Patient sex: F
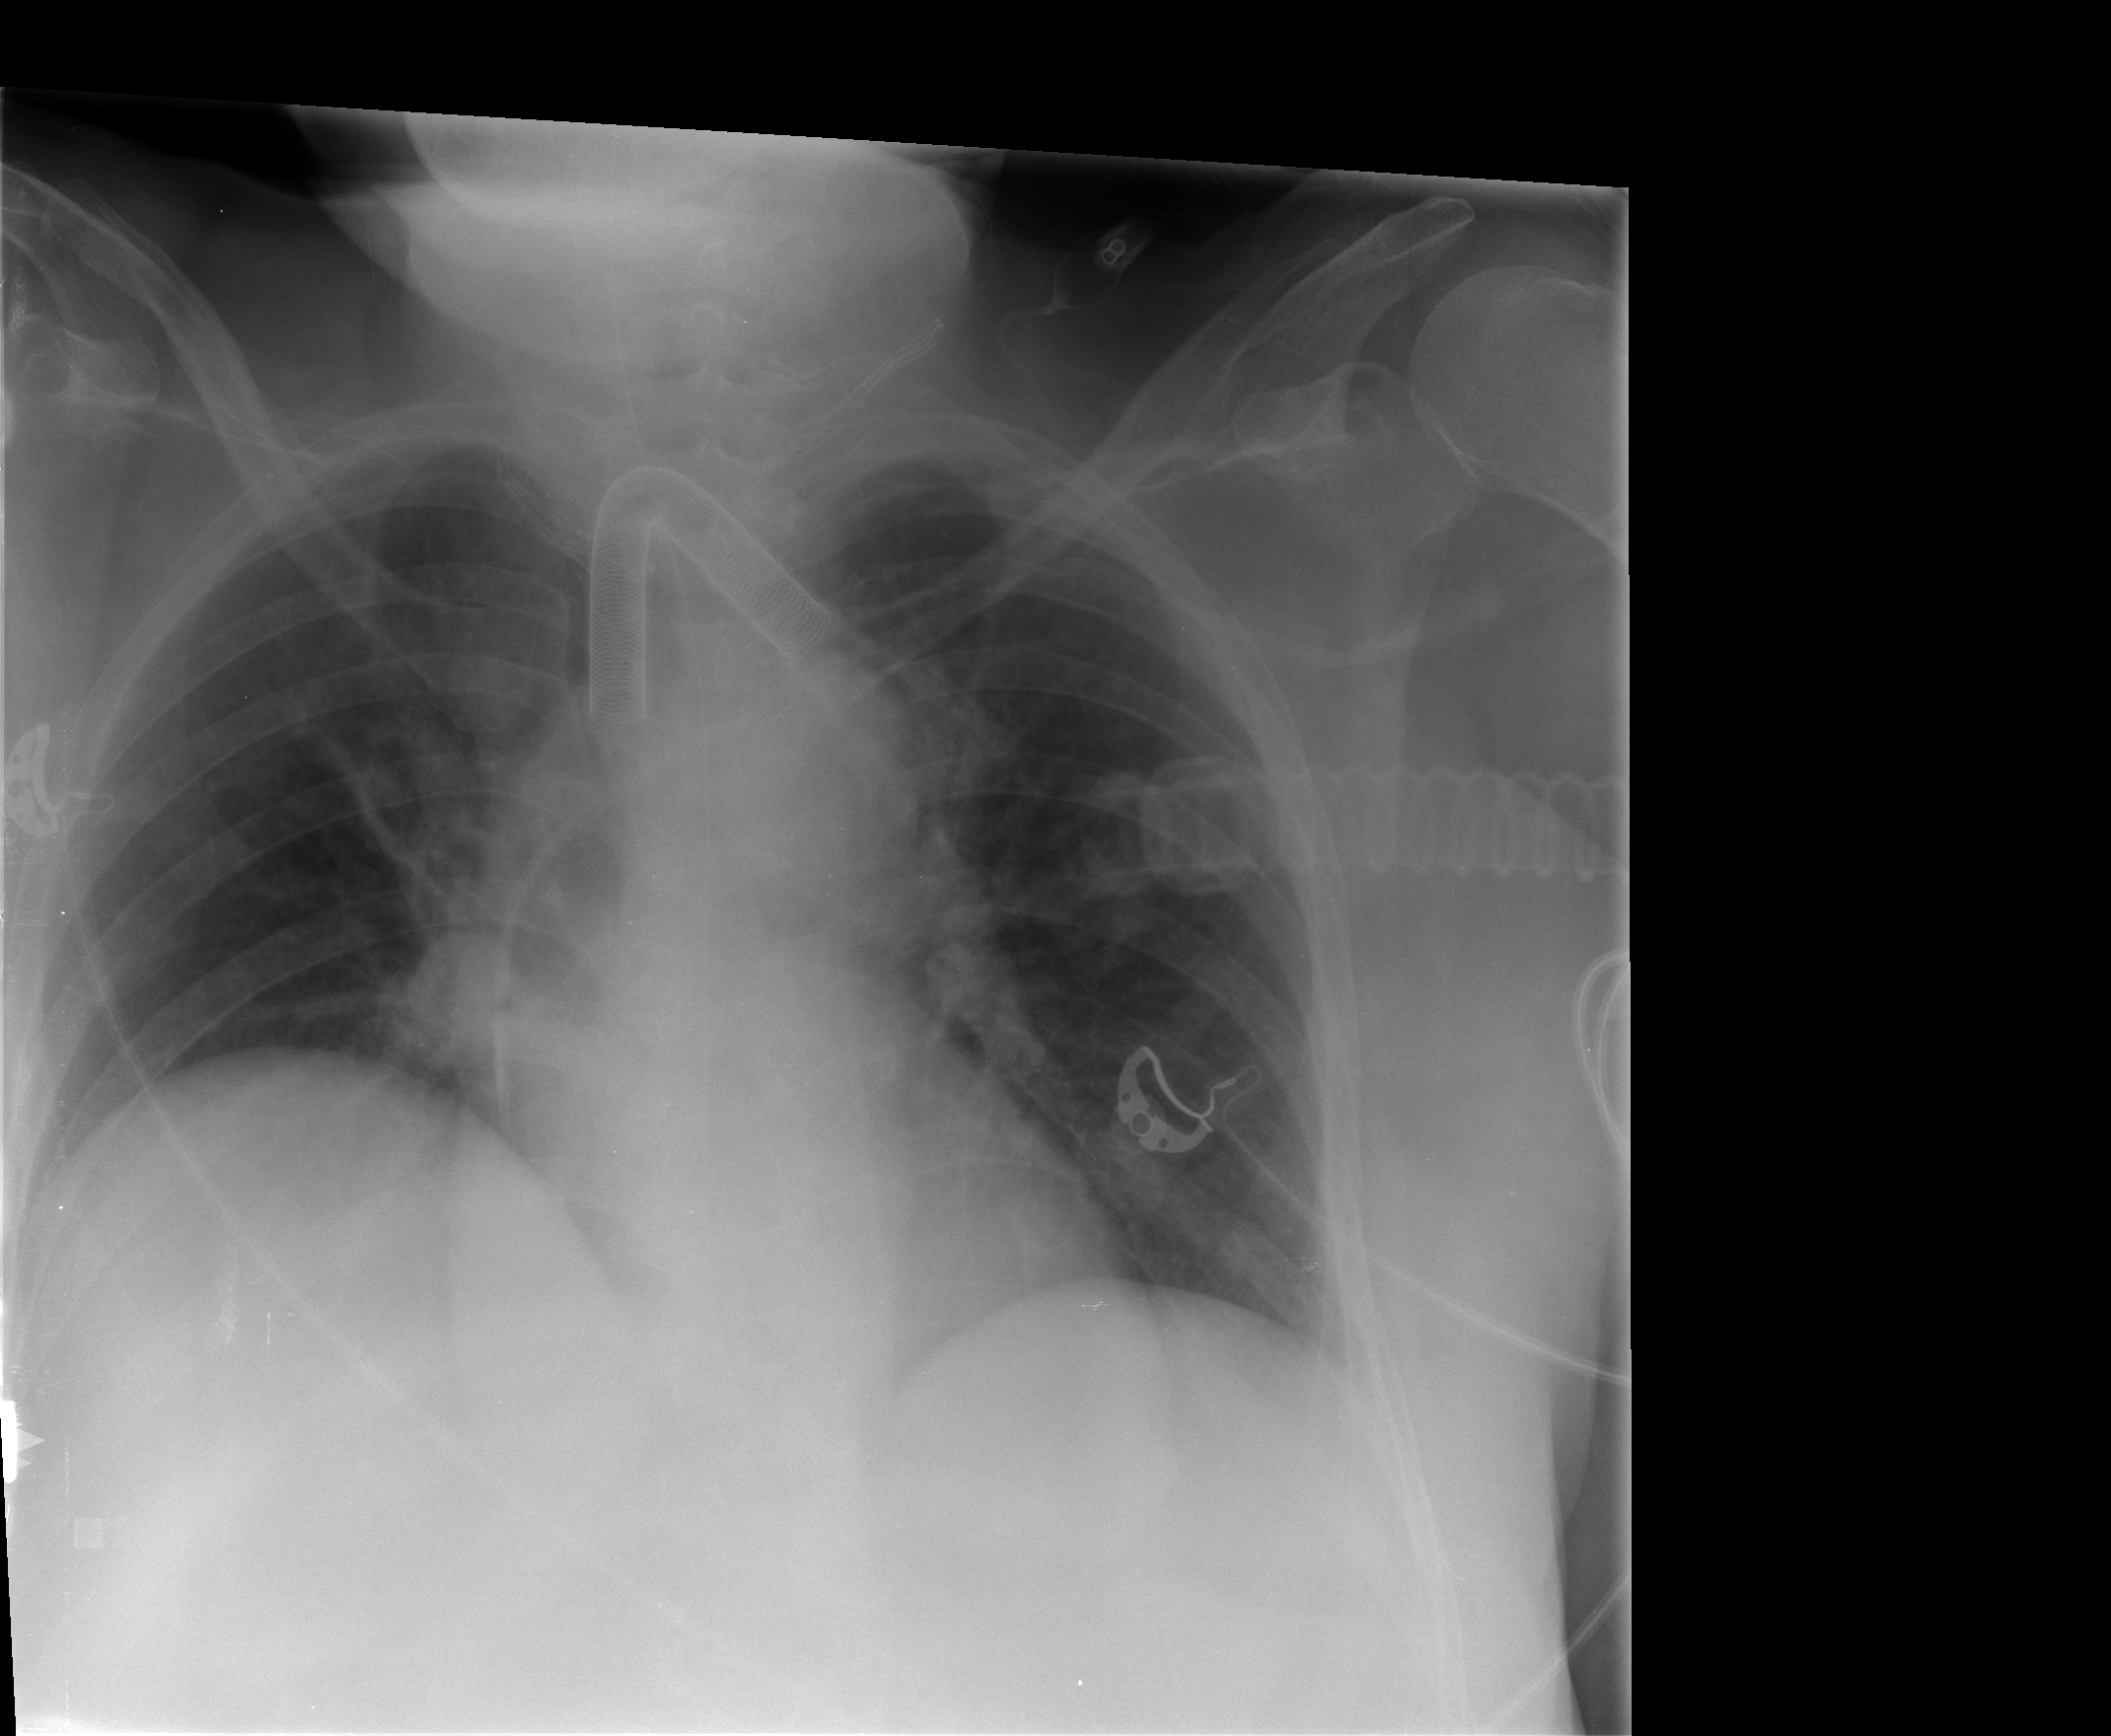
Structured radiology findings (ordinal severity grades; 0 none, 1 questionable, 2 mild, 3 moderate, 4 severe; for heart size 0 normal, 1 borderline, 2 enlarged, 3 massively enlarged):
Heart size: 0
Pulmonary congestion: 0
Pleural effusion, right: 0
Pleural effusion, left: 0
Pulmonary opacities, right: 0
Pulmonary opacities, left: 0
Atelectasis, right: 2
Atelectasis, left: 0